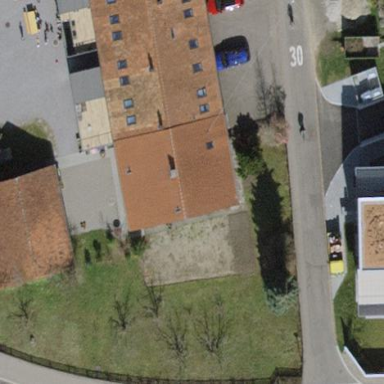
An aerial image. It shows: Building with tiled roof.